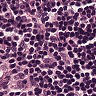
Metastatic tissue present: no